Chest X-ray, PA view. Patient: 42 years old, sex F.
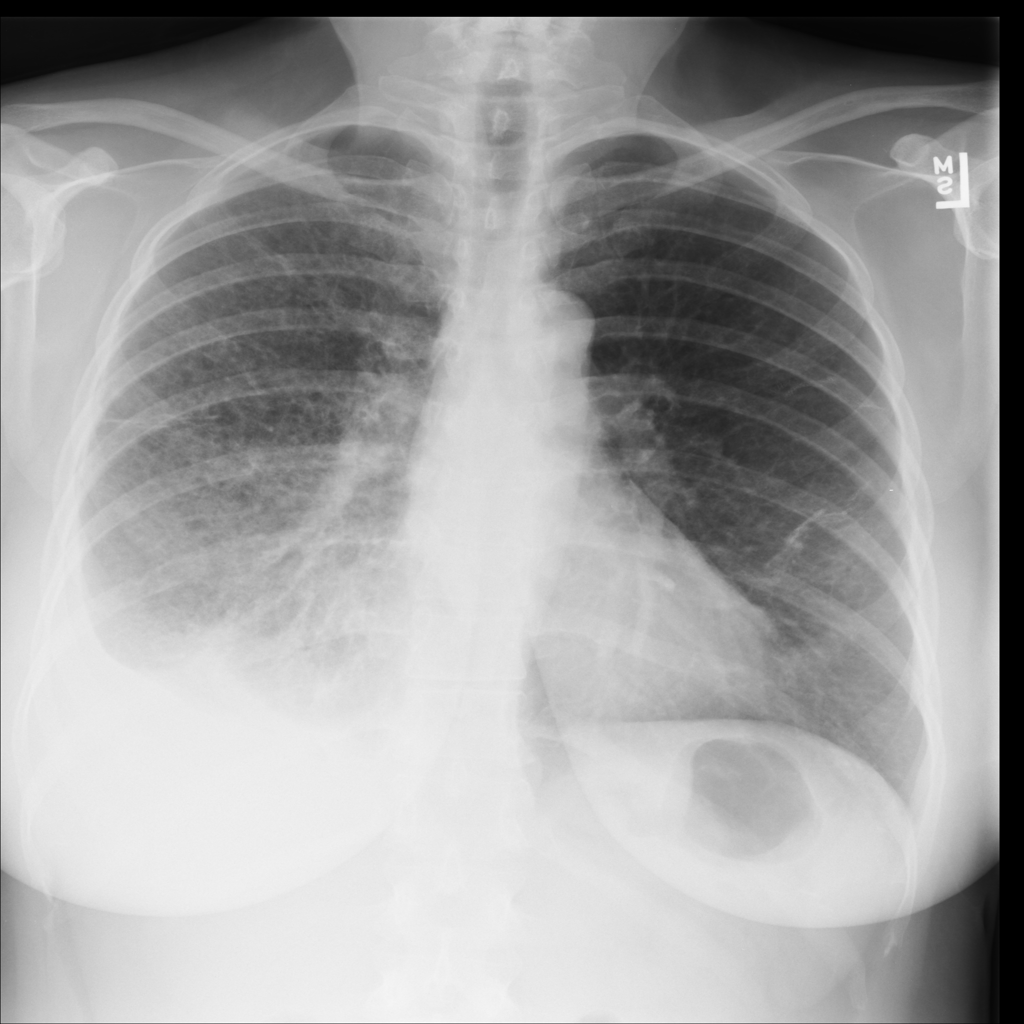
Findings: Effusion